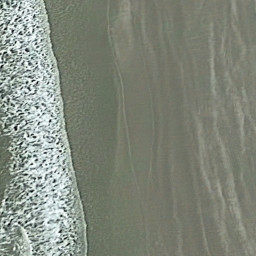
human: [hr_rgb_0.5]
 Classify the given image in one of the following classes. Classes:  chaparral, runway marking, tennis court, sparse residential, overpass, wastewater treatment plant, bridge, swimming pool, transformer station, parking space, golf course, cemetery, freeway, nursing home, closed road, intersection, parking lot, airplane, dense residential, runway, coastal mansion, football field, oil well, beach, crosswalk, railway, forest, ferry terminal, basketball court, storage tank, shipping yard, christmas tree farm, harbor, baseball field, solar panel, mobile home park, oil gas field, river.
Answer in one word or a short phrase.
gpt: beach